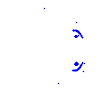
Particle: electron